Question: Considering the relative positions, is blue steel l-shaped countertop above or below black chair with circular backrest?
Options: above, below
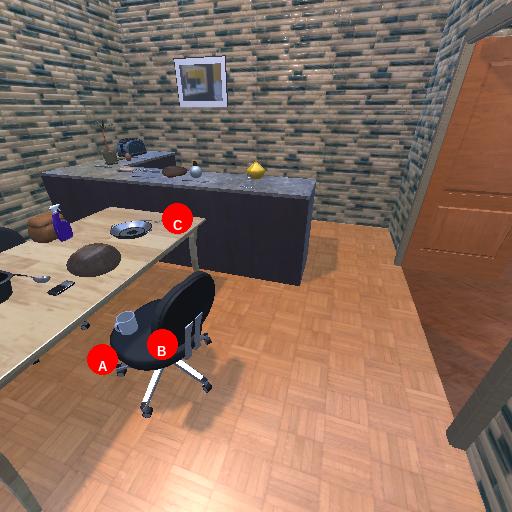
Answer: above